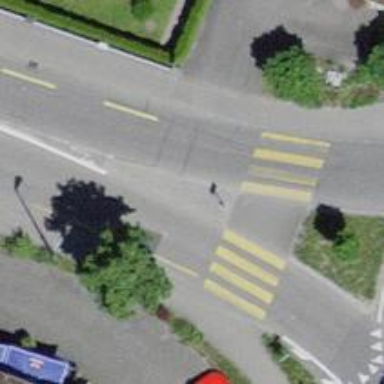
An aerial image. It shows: Secondary road with asphalt surface and designated cycle lane.